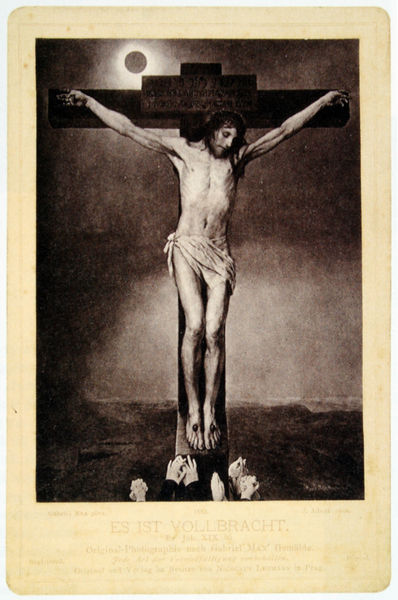
Titel: "Es ist vollbracht!"
Künstler: Gabriel von Max
Standort: München
Institution: Städtische Galerie im Lenbachhaus
Schlagwörter: dunkel, lendenschurz, mann, schatten, licht, nacht, tuch, tod, tot, hände, horizont, grafik, symmetrie, inschrift, nagel, nägel, foto, mond, helligkeit, lendentuch, kreuz, druck, schwarz-weiss, finsternis, christus, jesus, kreuzigung, hüfte, leiden, postkarte, hoffnung, gekreuzigt, lichtschein, christentum, retter, sonnenfinsternis, kreur, schwarze sonne, händeringend